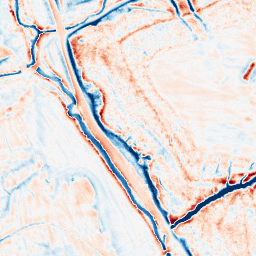
Category: edge_preserving
Decomposition family: guided
Decomposition parameters: radius: 4
eps: 0.1
Upsampling method: quadratic
Upsampling parameters: scale: 4
Upsampling scale: 4